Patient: sex F, age 26
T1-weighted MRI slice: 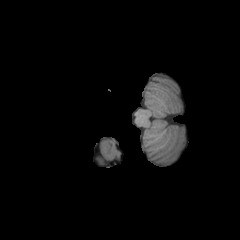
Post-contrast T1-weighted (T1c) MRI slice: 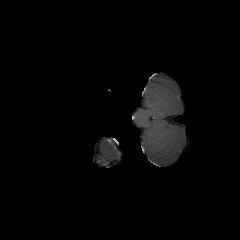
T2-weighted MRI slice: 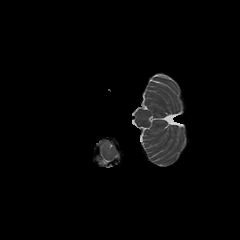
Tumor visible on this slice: no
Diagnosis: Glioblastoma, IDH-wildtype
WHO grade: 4